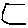
Label: hexagon